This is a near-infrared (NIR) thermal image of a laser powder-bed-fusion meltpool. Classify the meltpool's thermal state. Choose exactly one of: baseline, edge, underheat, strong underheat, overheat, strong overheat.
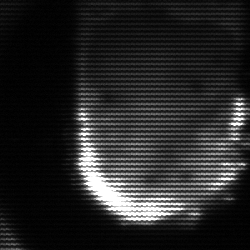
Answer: baseline